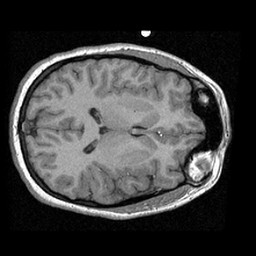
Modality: T1w
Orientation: axial
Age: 22
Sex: female